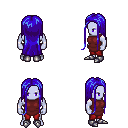
a pixel art fantasy rpg character, male body template, dark elf, purple skin, maroon tunic, red pants, blue extra-long hairstyle, metal boots, four views (front, back, left, right), 2x2 character sprite sheet, small pixel art, hard edges, no anti-aliasing